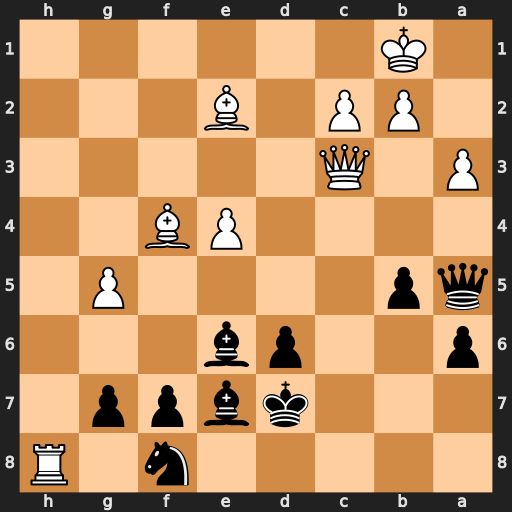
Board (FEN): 5n1R/3kbpp1/p2pb3/qp4P1/4PB2/P1Q5/1PP1B3/1K6
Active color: b
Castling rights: -
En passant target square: -
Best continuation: Qxc3 bxc3 Ng6 Ra8 Nxf4